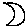
Label: moon